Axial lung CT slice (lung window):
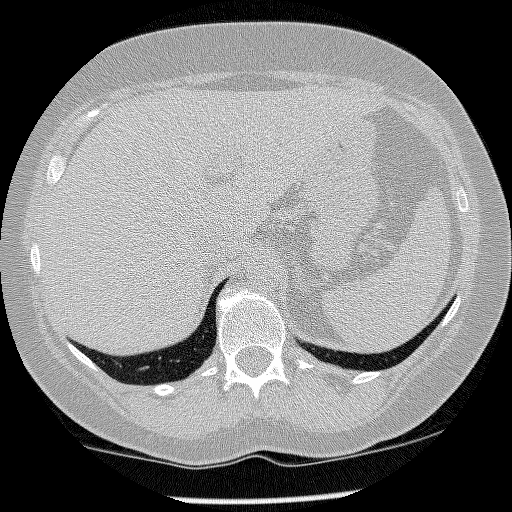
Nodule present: no